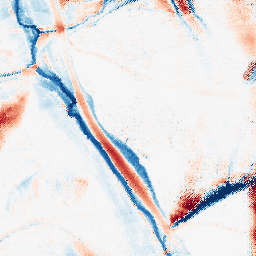
Category: morphological
Decomposition family: morphological_ellipse
Decomposition parameters: operation: average
width: 20
height: 50
Upsampling method: regularized
Upsampling parameters: scale: 4
lambda_reg: 0.1
Upsampling scale: 4